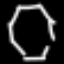
Label: octagon